Question: I found an anwswer from this:
<URL>
but the answer is not quite right shows on my screen
Here is <URL> from that answer.
'''
#container {
border: 1px solid red;
height: 100px;
width: 100px;
overflow: hidden;
position: relative;
}
#item {
border: 1px dashed purple;
position: absolute;
left: 50%;
}
'''

I am having this issue, 50% is not half of the parent's width, if someone could help?
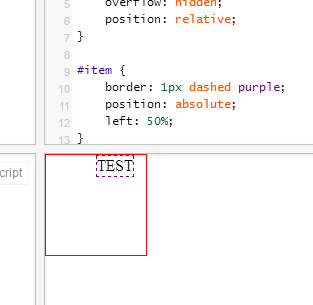
Answer: It's correctly positioning the element at 50% - the top left corner of the 'item' element is at this point. If you want to completely center it absolutely, you need to add a negative left margin of half the 'item' width:
'''
#item {
border: 1px dashed purple;
position: absolute;
left: 50%;
margin-left: -20px;
}
'''
If this isn't going to suit your needs, look into using 'text-align: center' and 'margin: 0 auto' as an option instead. In your jsFiddle, it's not exactly clear what the end goal is.